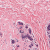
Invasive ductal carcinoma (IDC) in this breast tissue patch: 0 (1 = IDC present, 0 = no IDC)